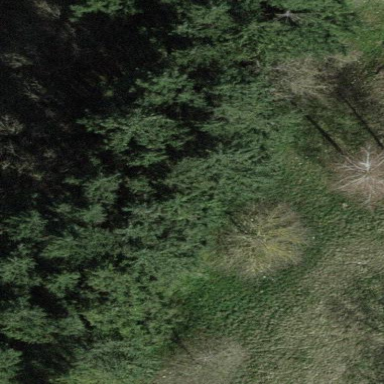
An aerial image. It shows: Evergreen woodland with needle-leaved trees.